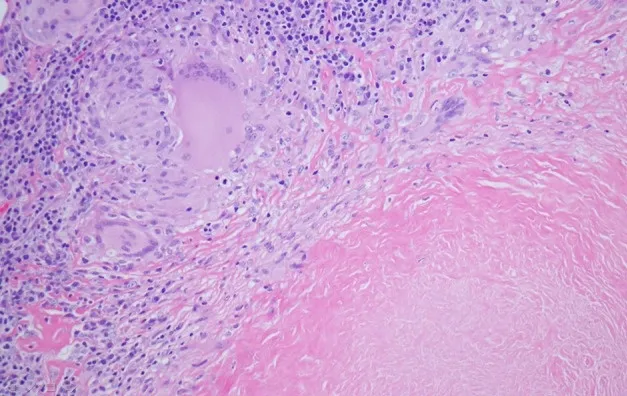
Wedge resection of right middle lobe of lung depicting giant cell histiocytes, epithelioid histiocytes, lymphocytes and fibrocaseous necrosis (hematoxylin-eosin stain, magnification, x 100).
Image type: pathology (h&e)